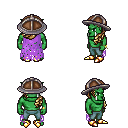
a pixel art fantasy rpg character, male body template, orc, green skin, maroon tattered cape, teal pants, blonde left-swept hairstyle, chain helm, bracelets, gold boots, four views (front, back, left, right), 2x2 character sprite sheet, small pixel art, hard edges, no anti-aliasing